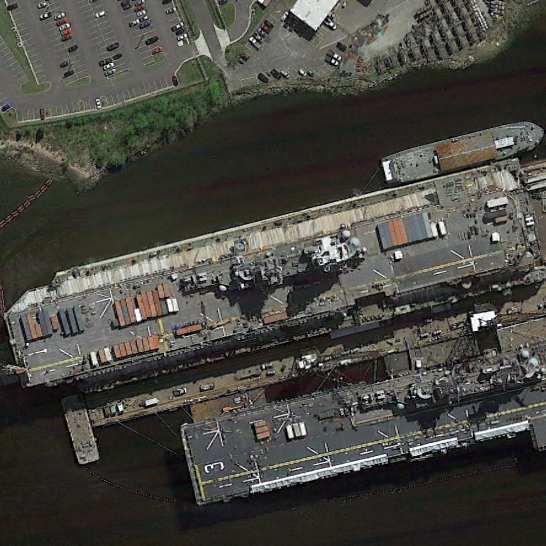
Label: assault